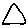
Label: triangle